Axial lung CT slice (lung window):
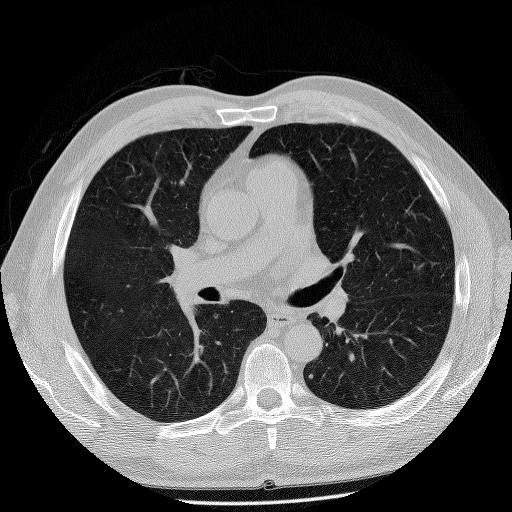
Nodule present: yes
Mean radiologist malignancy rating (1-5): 3